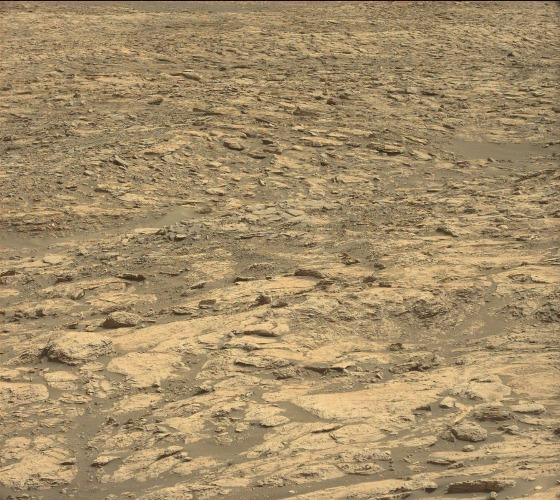
Terrain classes present: Bedrock, Gravel / Sand / Soil, Rock